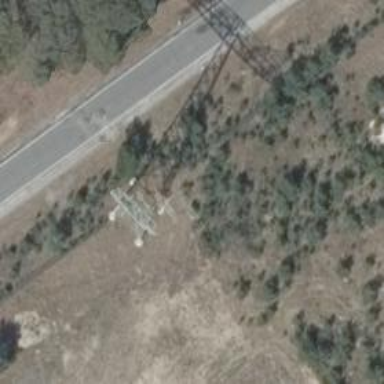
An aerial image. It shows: Power line with three cables.